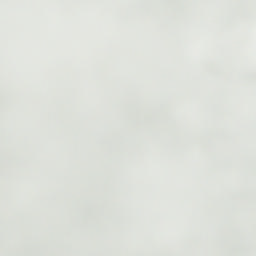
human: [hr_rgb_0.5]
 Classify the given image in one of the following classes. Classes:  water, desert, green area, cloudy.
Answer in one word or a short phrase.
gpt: cloudy